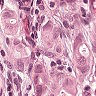
Metastatic tissue present: yes